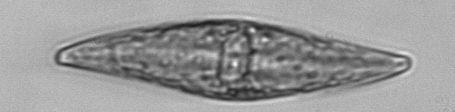
Label: Pleurosigma